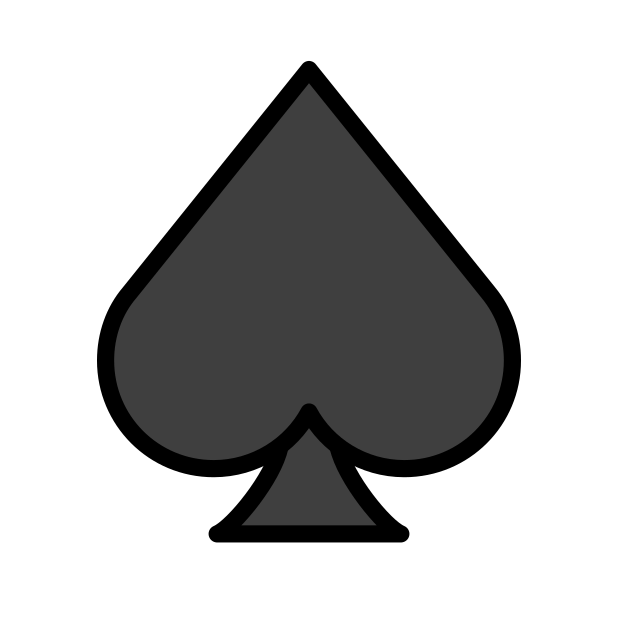
spade suit